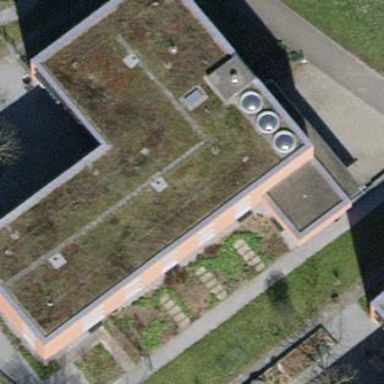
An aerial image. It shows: Building.